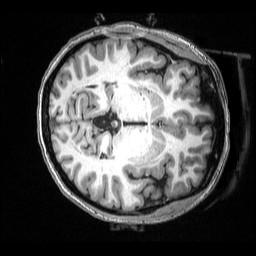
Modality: T1w
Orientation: axial
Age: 30
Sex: female
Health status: healthy
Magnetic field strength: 3 T
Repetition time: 2.53 s
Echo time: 0.00331 s